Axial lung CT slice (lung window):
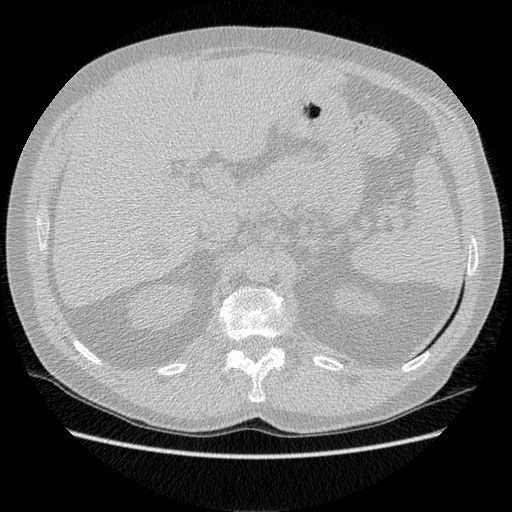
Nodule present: no